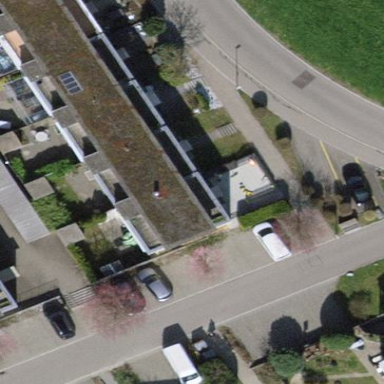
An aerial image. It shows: Terrace building.